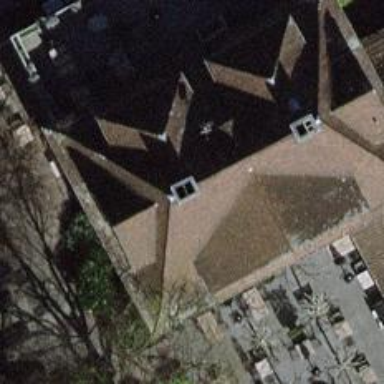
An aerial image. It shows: Restaurant.